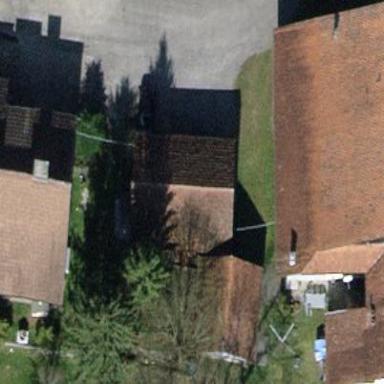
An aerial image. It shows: Shed.